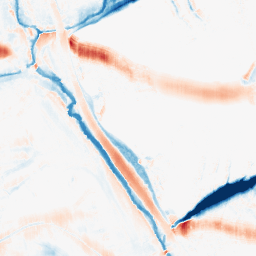
Category: morphological
Decomposition family: morphological_ellipse
Decomposition parameters: operation: average
width: 30
height: 10
Upsampling method: edge_directed
Upsampling parameters: scale: 2
Upsampling scale: 2